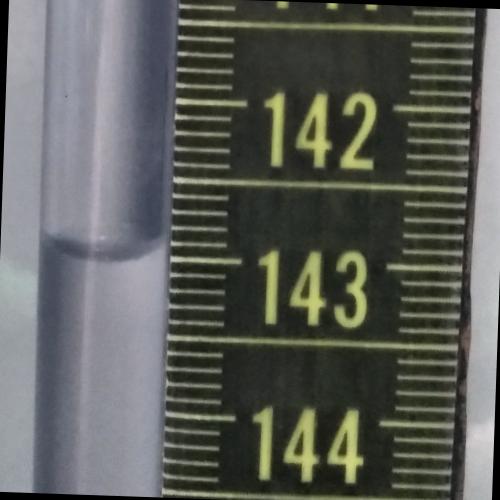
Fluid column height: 143.0 cm